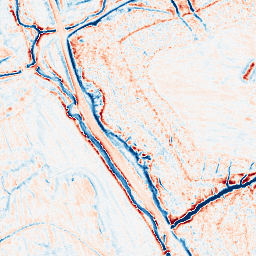
Category: edge_preserving
Decomposition family: anisotropic_diffusion
Decomposition parameters: iterations: 50
kappa: 50
gamma: 0.05
Upsampling method: lanczos
Upsampling parameters: scale: 2
Upsampling scale: 2